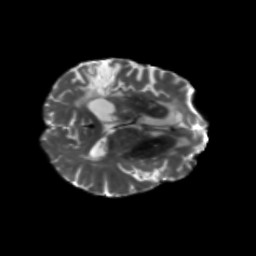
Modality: T2w
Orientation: axial
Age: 62
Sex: female
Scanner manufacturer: siemens
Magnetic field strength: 3 T
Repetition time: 5.47 s
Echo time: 0.0854 s